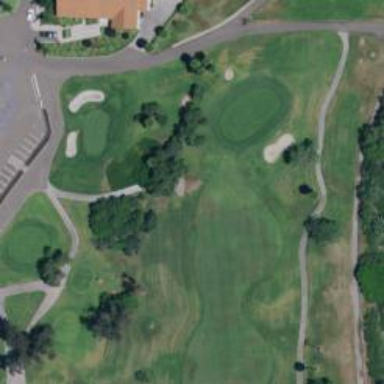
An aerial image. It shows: Rough area in golf course.